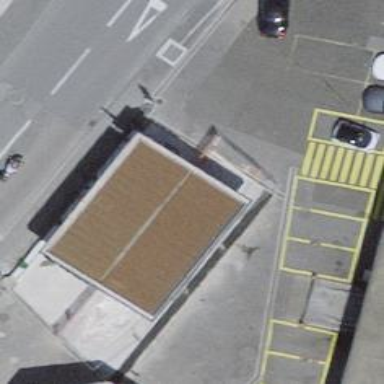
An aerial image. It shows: Fuel station.